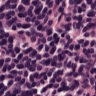
Metastatic tissue present: no